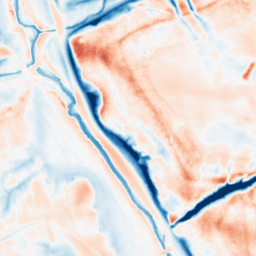
Category: multiscale
Decomposition family: dog_multiscale
Decomposition parameters: sigma_ratio: 1.6
n_scales: 6
base_sigma: 0.5
Upsampling method: cubic_mitchell
Upsampling parameters: scale: 2
Upsampling scale: 2